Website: walmart
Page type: payment
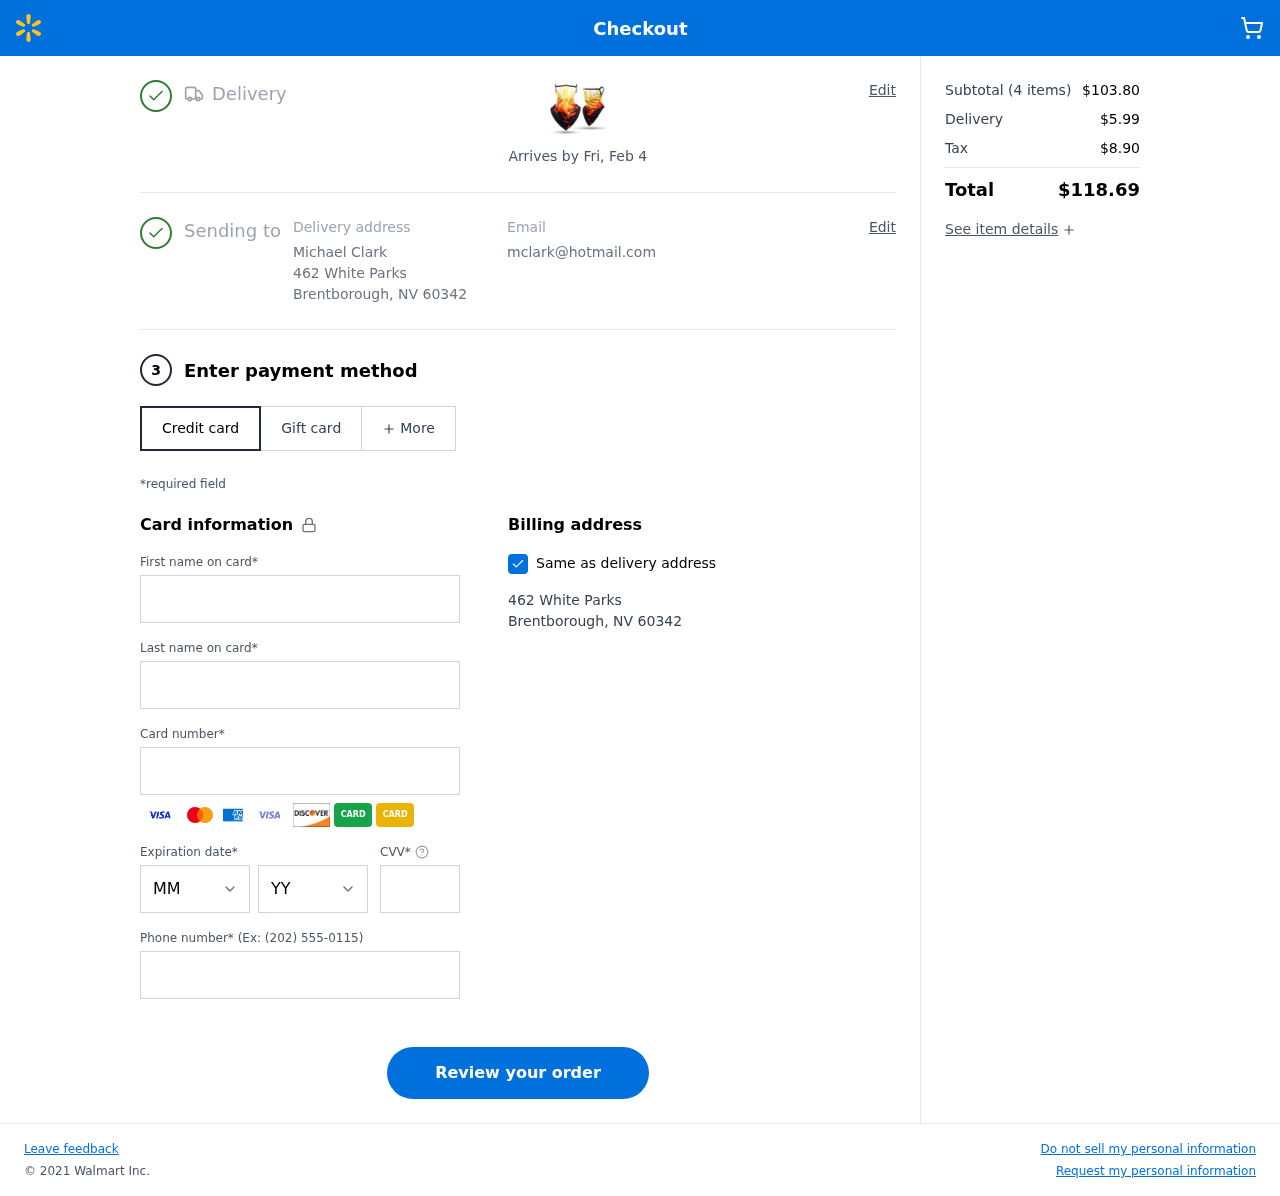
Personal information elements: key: PII_CARD_CVV
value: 754
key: PII_CARD_EXPIRY_MONTH
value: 10
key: PII_CARD_EXPIRY_YEAR
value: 27
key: PII_CARD_NUMBER
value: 2716 4128 7502 5809
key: PII_CITY
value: Brentborough
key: PII_EMAIL
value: mclark@hotmail.com
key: PII_FIRSTNAME
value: Michael
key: PII_FULLNAME
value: Michael Clark
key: PII_LASTNAME
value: Clark
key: PII_PHONE
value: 2644125601
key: PII_POSTCODE
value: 60342
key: PII_STATE_ABBR
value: NV
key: PII_STREET
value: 462 White Parks
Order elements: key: ORDER_DELIVERY_DATE
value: Arrives by Fri, Feb 4
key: ORDER_NUM_ITEMS
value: (4 items)
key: ORDER_SUBTOTAL
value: $103.80
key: ORDER_SHIPPING_COST
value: $5.99
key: ORDER_TAX
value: $8.90
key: ORDER_TOTAL
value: $118.69